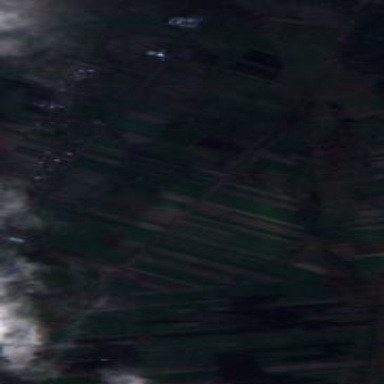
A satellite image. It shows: Picturesque farmland scene.